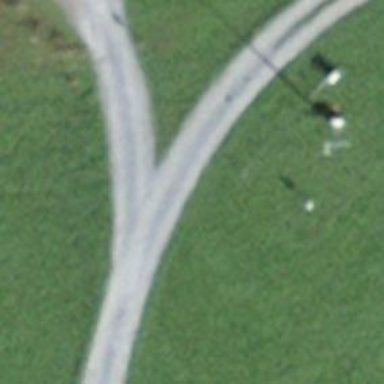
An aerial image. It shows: Dirt track road with grade 3 tracktype.